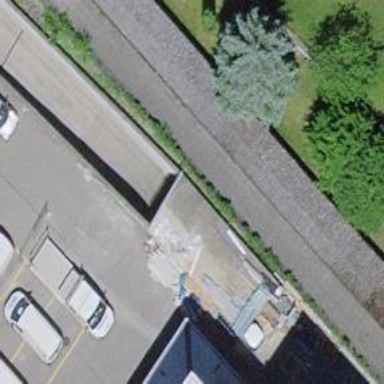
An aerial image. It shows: Parking entrance.